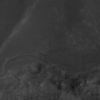
Label: not_dusty